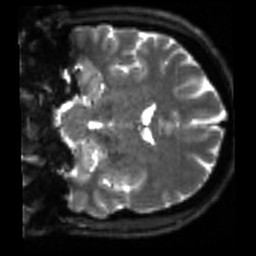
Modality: sbref
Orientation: coronal
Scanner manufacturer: siemens
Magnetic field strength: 3 T
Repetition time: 4 s
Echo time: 0.0594 s